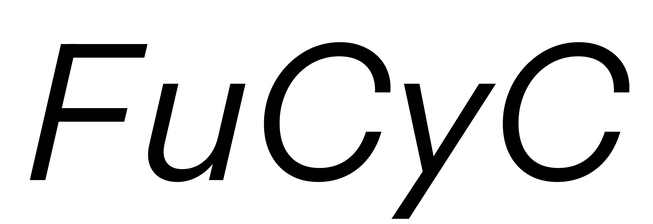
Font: InstrumentSans-Italic_Italic